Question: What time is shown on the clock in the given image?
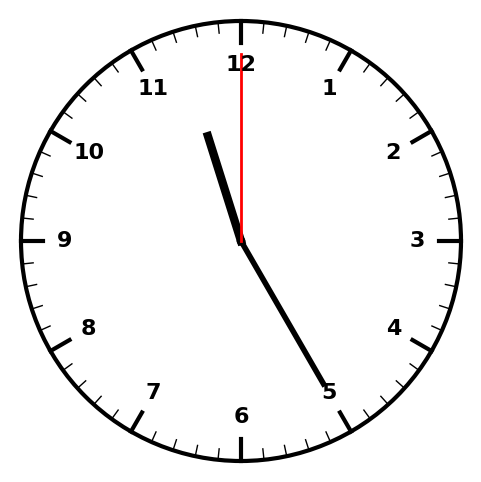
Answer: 11:25:00